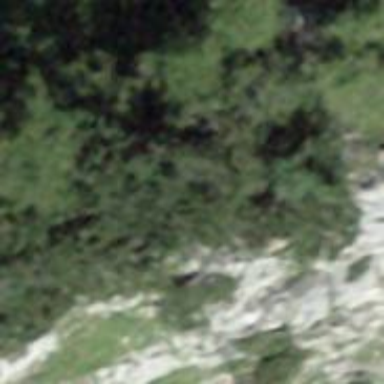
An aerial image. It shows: Cliff in nature.